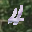
Label: 4